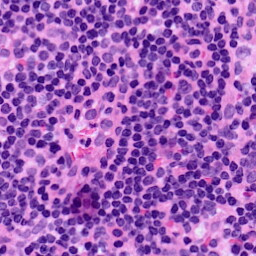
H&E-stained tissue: LymphNode